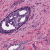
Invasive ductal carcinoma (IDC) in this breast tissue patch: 1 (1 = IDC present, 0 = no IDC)